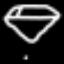
Label: diamond